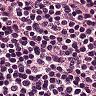
Metastatic tissue present: no